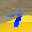
Label: 4